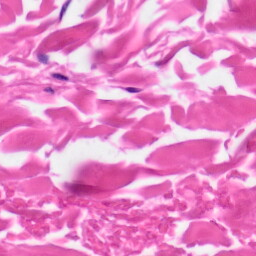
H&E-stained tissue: Skin